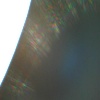
Label: sunburn